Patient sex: F
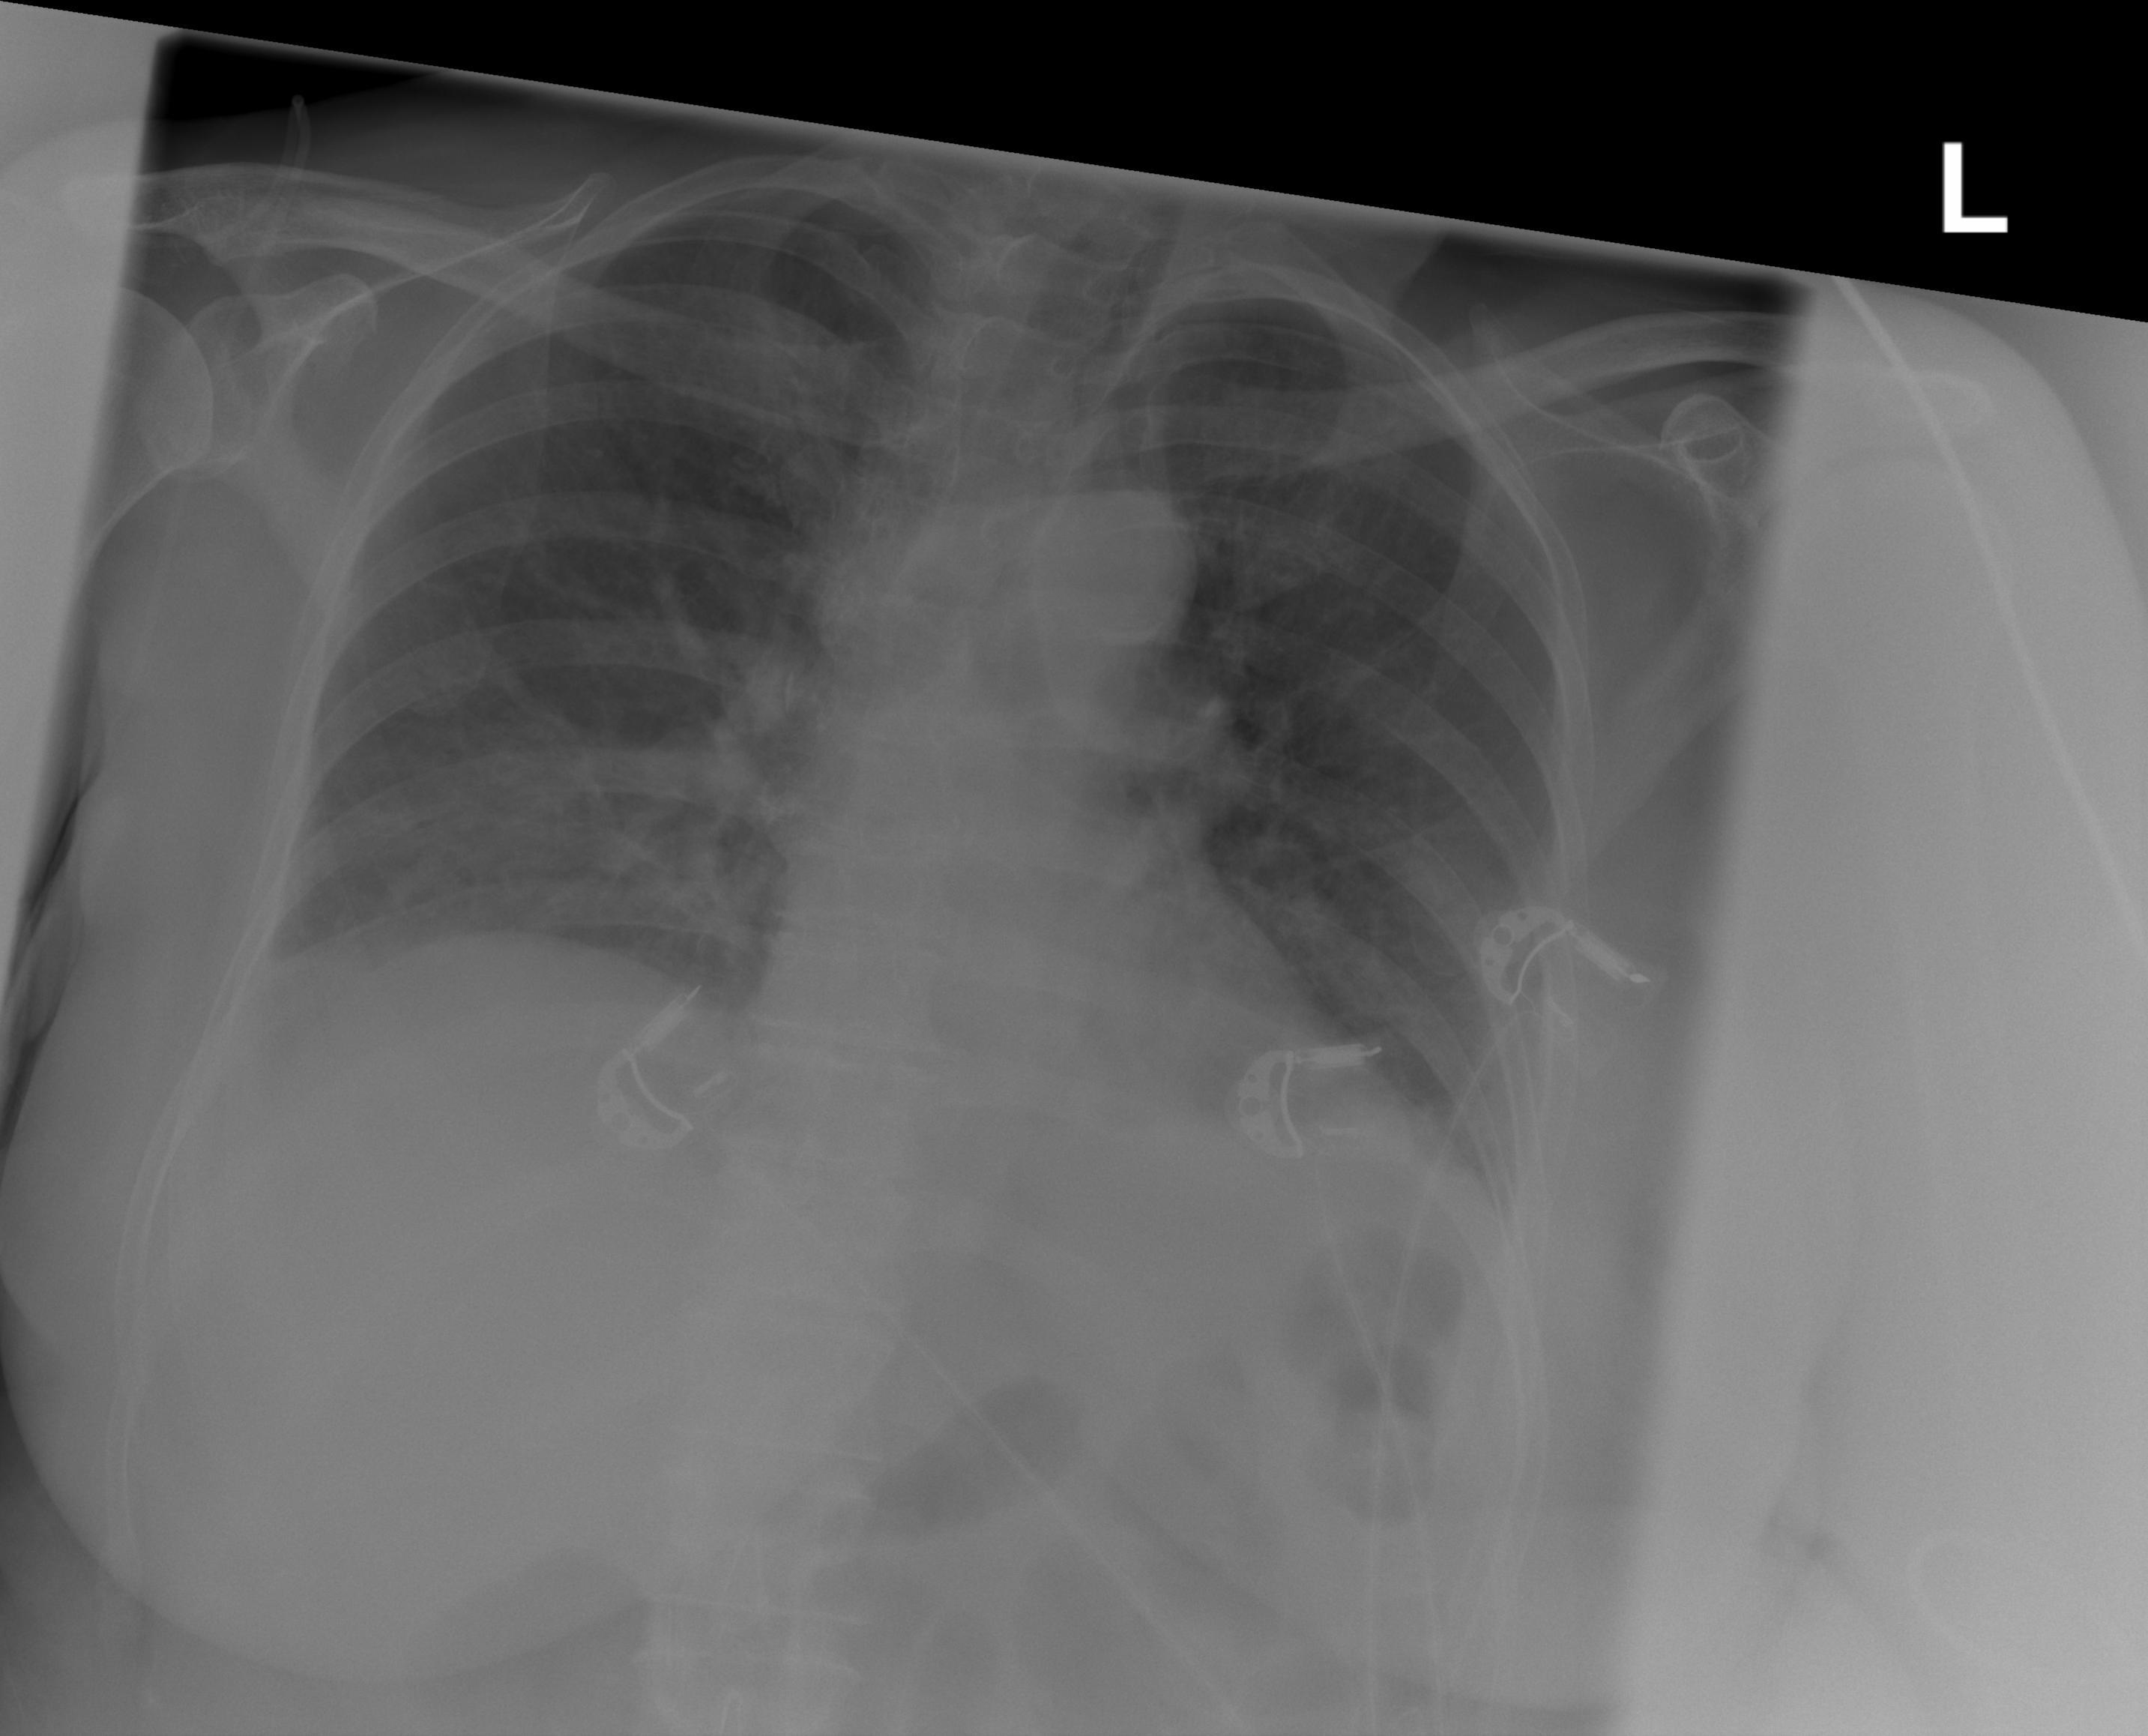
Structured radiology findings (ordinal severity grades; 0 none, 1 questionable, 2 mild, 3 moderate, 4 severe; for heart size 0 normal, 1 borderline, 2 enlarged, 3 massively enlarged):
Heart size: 0
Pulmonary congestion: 0
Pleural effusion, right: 2
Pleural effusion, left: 1
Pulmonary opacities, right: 0
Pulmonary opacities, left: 0
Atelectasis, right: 2
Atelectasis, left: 1